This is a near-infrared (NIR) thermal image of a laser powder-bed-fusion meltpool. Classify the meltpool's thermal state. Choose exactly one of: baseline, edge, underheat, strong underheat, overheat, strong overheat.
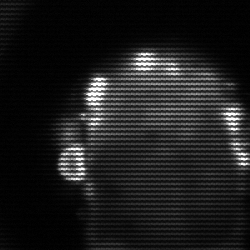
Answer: baseline